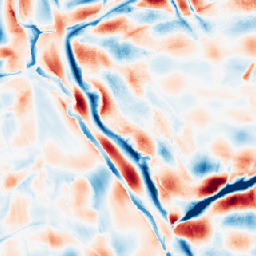
Category: wavelet
Decomposition family: wavelet_dwt
Decomposition parameters: wavelet: db8
level: 5
Upsampling method: nearest
Upsampling parameters: scale: 8
Upsampling scale: 8